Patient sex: M
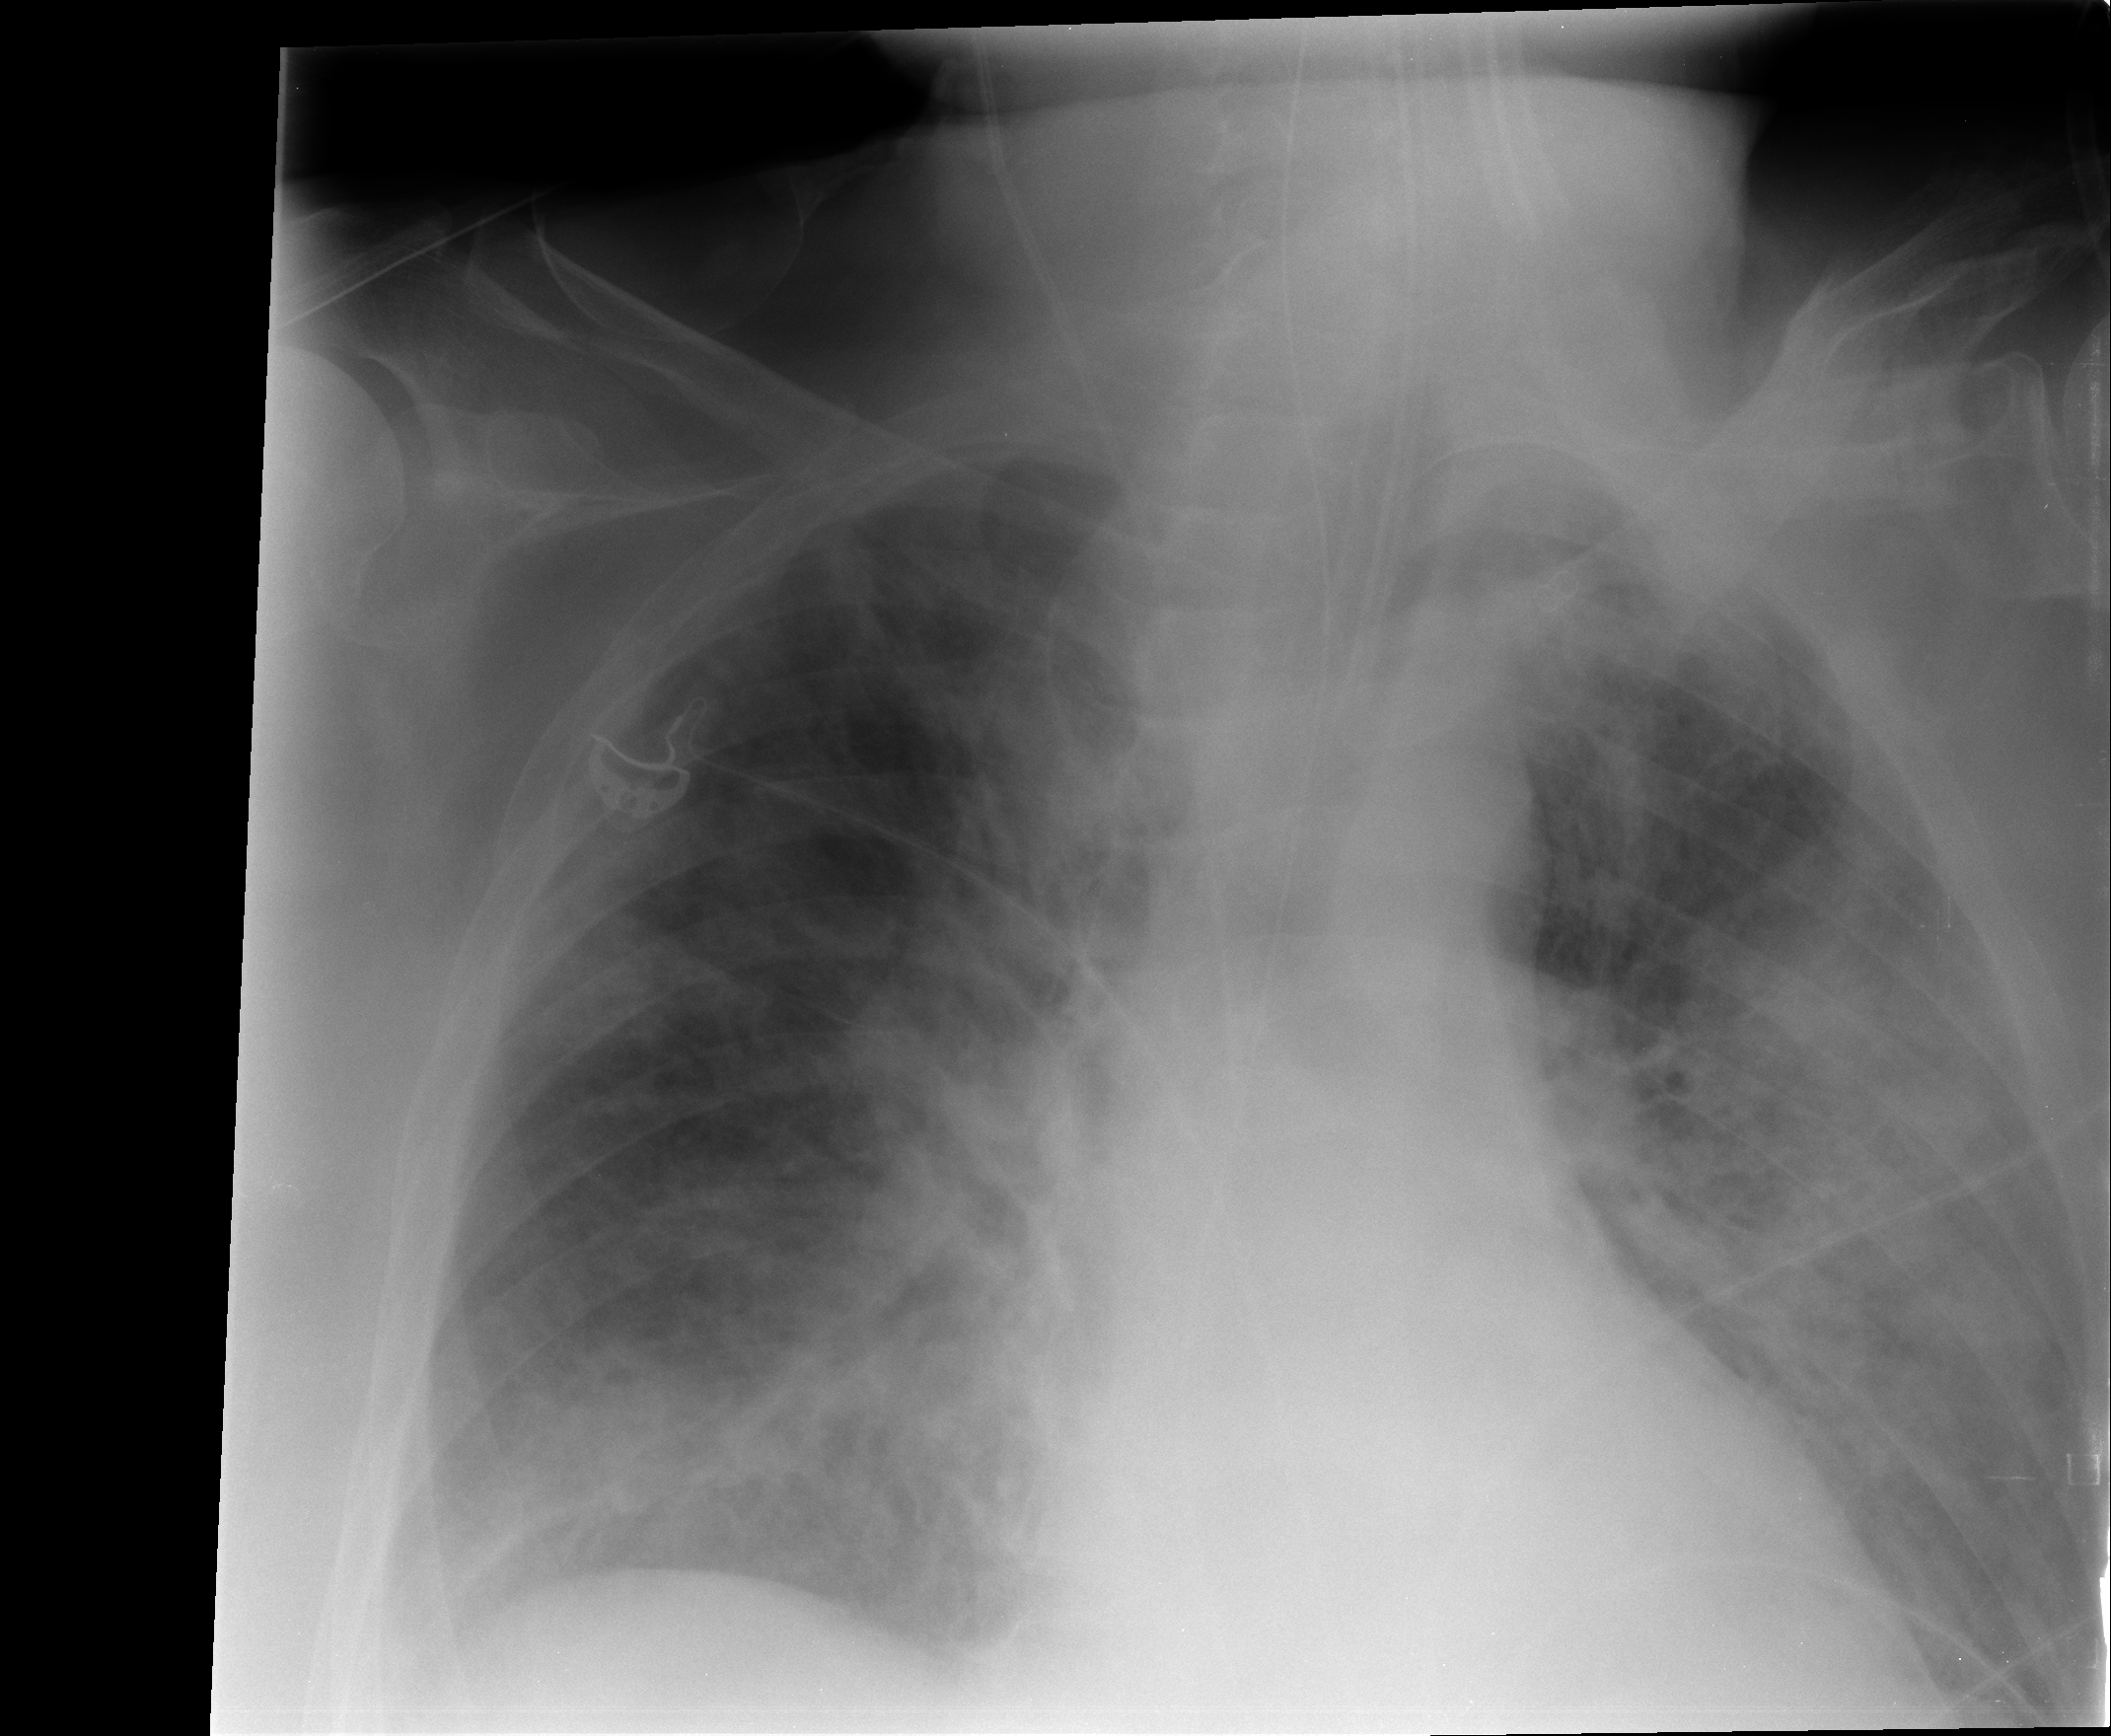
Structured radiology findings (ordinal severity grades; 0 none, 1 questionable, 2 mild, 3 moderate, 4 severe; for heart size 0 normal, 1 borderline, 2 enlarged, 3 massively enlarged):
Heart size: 0
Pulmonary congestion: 1
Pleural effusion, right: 2
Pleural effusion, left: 1
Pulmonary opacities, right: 3
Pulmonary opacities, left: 4
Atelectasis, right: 0
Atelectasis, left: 0